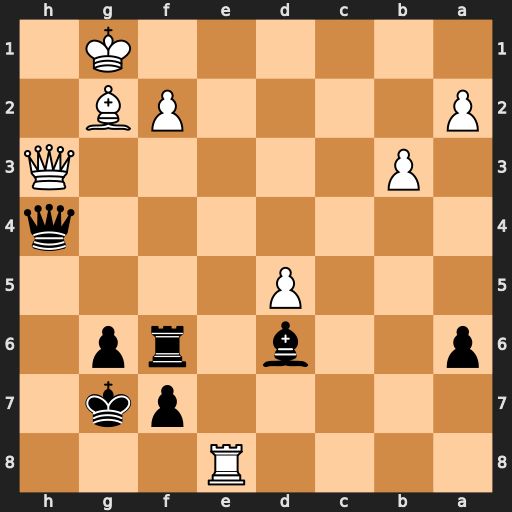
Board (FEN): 4R3/5pk1/p2b1rp1/3P4/7q/1P5Q/P4PB1/6K1
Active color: b
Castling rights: -
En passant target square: -
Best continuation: Qxf2+ Kh1 Bf8